Question: I am developing an win-forms application in VS 2010 to retrieve data from 'Sql Server' or 'MySQL'.
In this I am assigning connection sting by using below GUI.

and adding or modifying MySQL connection string of destination by below function.
'''
private static void CreateDConnectionString(string server,string port, string dataBase, string userId, string password)
{
try
{
var connectionBuilder = new MySqlConnectionStringBuilder()
{
Server = server,
Port = port,
Database = dataBase,
UserID = userId,
Password = password
};
//Open the app.config for modification
var config = ConfigurationManager.OpenExeConfiguration(ConfigurationUserLevel.None);
//Retreive connection string setting
var connectionString = config.ConnectionStrings.ConnectionStrings["DConnection"];
if (connectionString == null)
{
//Create connection string if it doesn't exist
config.ConnectionStrings.ConnectionStrings.Add(new ConnectionStringSettings
{
Name = "DConnection",
ConnectionString = connectionBuilder.ConnectionString,
ProviderName = "MySql.Data.MySqlClient"
});
}
else
{
//Only modify the connection string if it does exist
connectionString.ConnectionString = connectionBuilder.ConnectionString;
}
//Save changes in the app.config
config.Save(ConfigurationSaveMode.Modified);
}
catch (Exception)
{
MessageBox.Show(@"Need to work on configration");
throw;
}
}
'''
In this function on code
'''
Port = port,
'''
I am getting error that Cannot convert source type 'string' to target type 'uint'
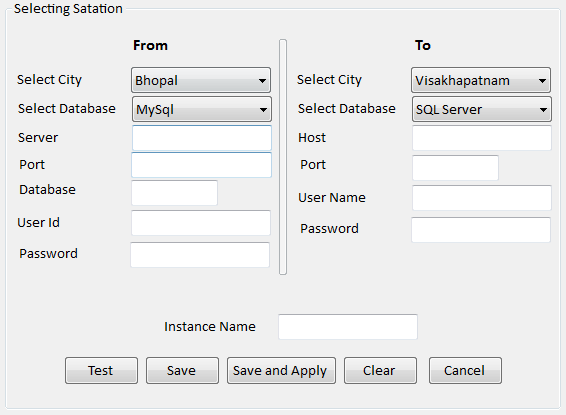
Answer: Because 'MySqlConnectionStringBuilder.Port' is of type 'uint' (unsigned integer), and you're trying to assign an object of type 'string': these types are not compatible, there is no implicit conversion between them.
You should first verify whether the string can be converted to 'uint' like so:
'''
private static void CreateDConnectionString(string server,string port, string dataBase, string userId, string password)
{
uint portNumber;
if(! uint.TryParse(port, out portNumber))
{
//unsuccessful parse, report error to the user
return;
}
//...
}
'''
: fixed bug in code